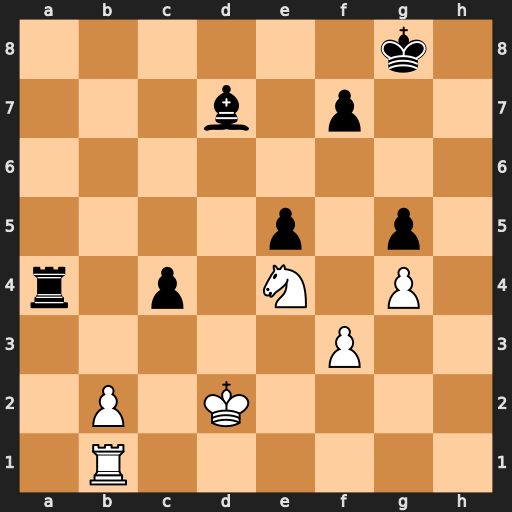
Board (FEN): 6k1/3b1p2/8/4p1p1/r1p1N1P1/5P2/1P1K4/1R6
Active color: w
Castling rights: -
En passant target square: -
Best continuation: Nf6+ Kg7 Nxd7